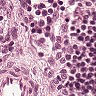
Metastatic tissue present: no